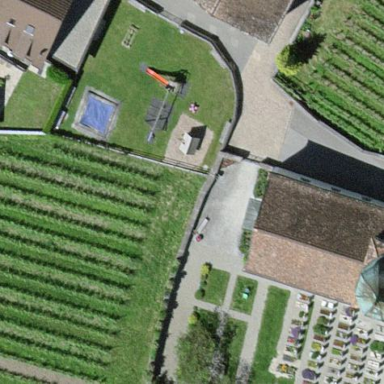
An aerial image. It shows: Playground area for leisure land.